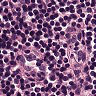
Metastatic tissue present: no